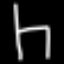
Label: chair